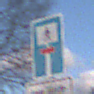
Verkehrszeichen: SackgasseFussgaengerDurchlaessig
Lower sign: HinweisGeaenderteVorfahrtVerkehrsfuehrungVerkehrsregelung3
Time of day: MorningAfternoon
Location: Outdoor (Nature)
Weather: PartlyCloudy
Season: NotSpecified
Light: Natural